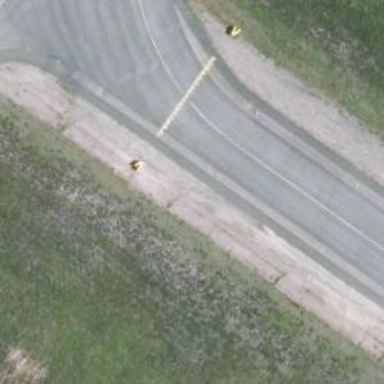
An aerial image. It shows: Asphalt taxiway in the airport.